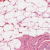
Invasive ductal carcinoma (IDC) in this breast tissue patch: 0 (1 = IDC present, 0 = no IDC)